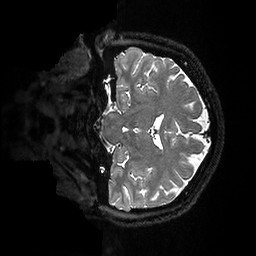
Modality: T2w
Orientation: coronal
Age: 27
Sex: female
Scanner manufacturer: ge
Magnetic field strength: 3 T
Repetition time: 3.202 s
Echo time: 0.06589 s